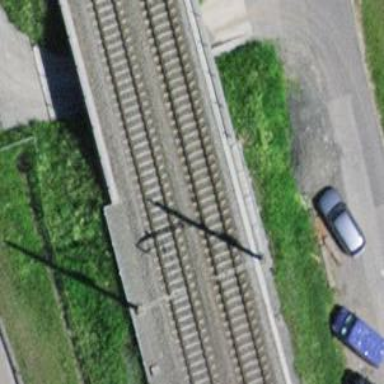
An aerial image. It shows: Railway bridge with electrified contact lines.